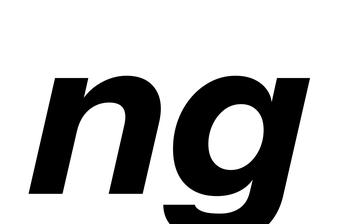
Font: InstrumentSans-Italic_Bold_Italic